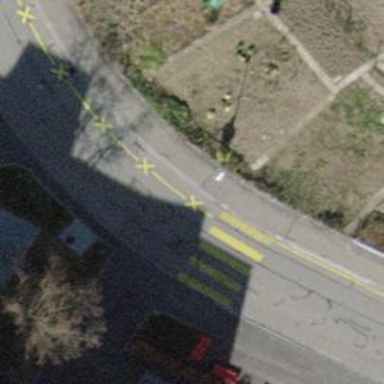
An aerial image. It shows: Uncontrolled crossing on the road.